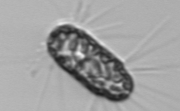
Label: Corethron_hystrix